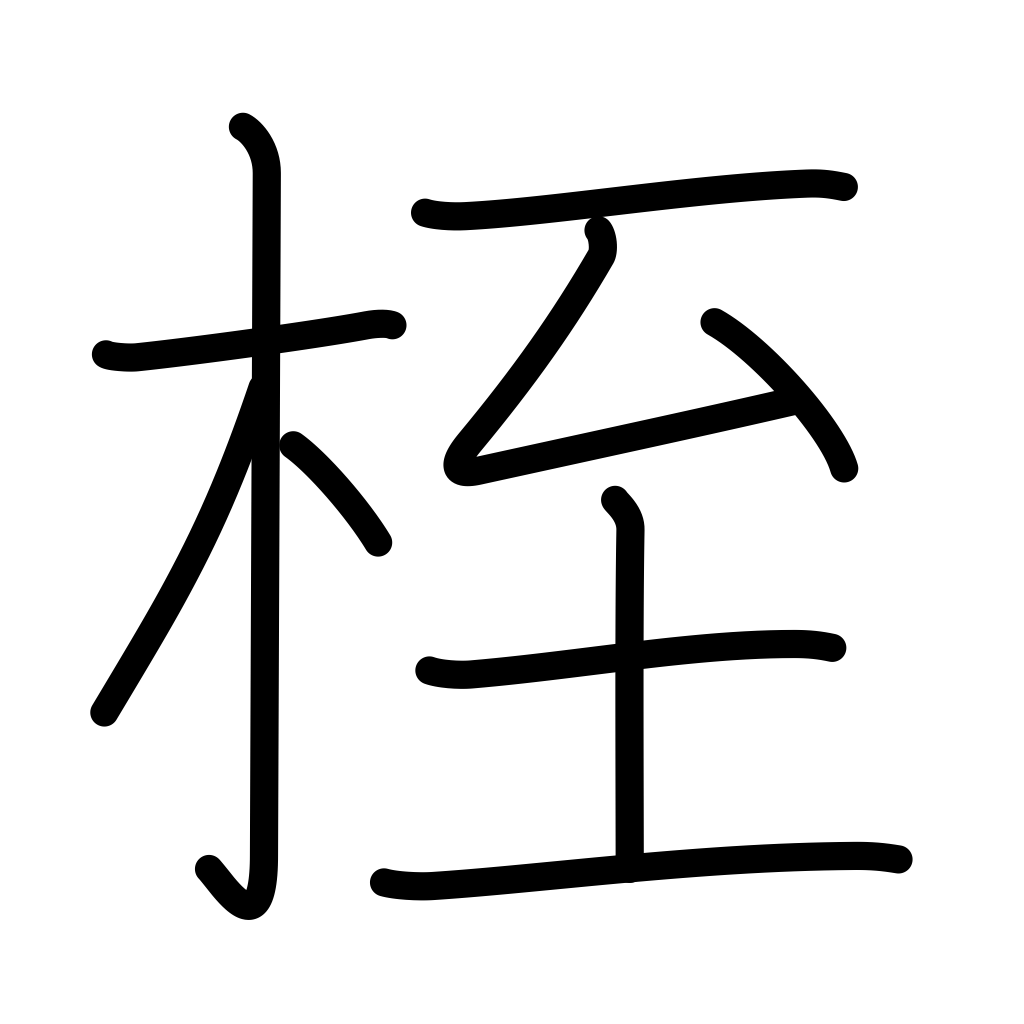
Meaning: fetters